Field crop: maize
Growth stage: 2
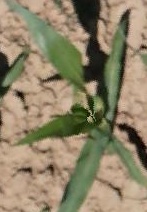
Species: maize